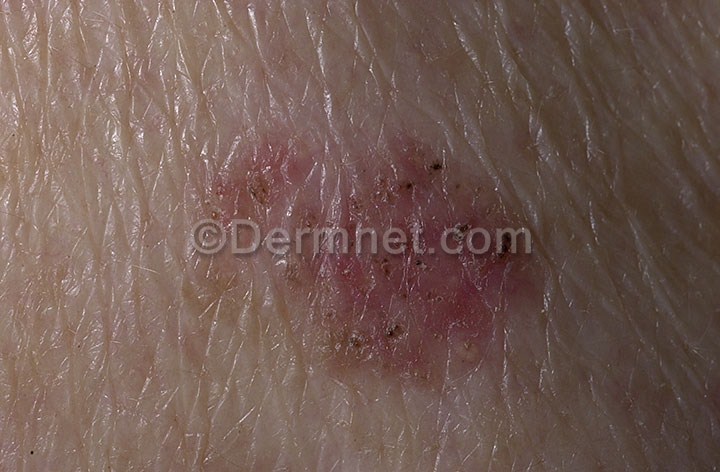
Disease: Actinic Keratosis Basal Cell Carcinoma and other Malignant Lesions